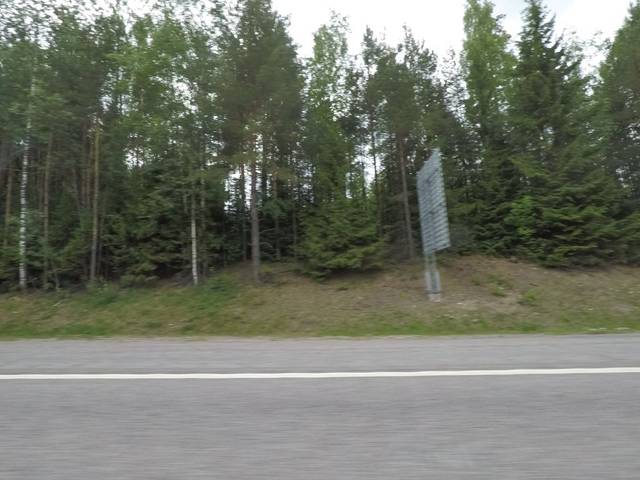
Region: Finland
Coordinates: 60.358, 25.113